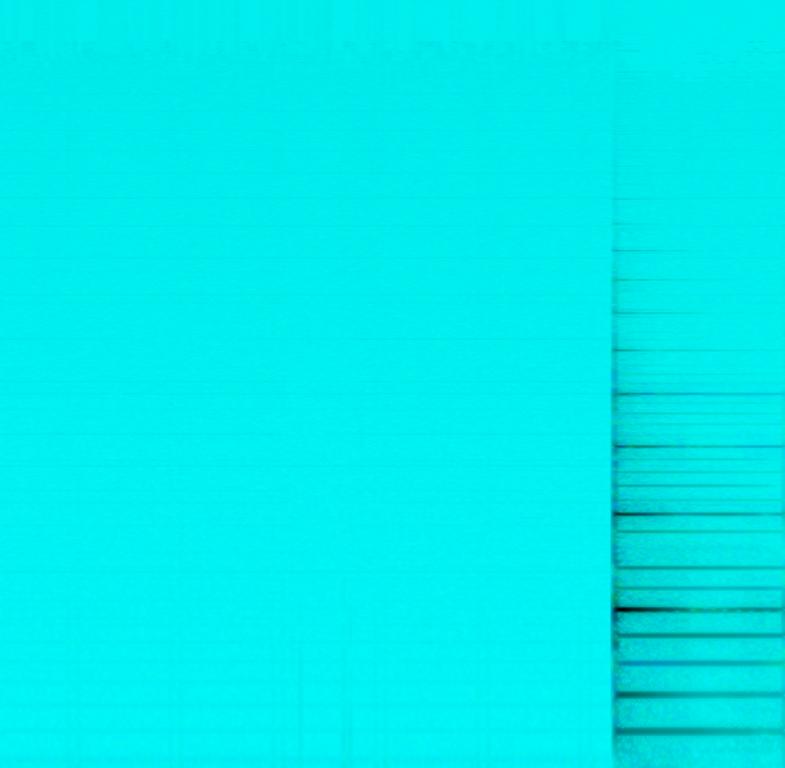
Here we have a slow piano piece played in a major key. The peace feels calm and happy.